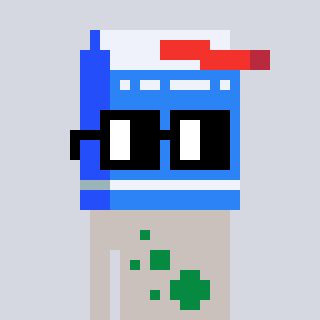
a pixel art character with square black glasses, a milk-shaped head and a foggrey-colored body on a cool background